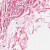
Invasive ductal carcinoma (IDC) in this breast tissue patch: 0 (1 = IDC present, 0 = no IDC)